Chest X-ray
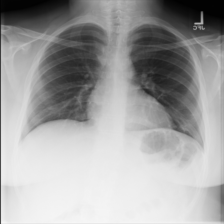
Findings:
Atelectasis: negative
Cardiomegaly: negative
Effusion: negative
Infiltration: negative
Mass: negative
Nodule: negative
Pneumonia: negative
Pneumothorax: negative
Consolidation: negative
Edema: negative
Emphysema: negative
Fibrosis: negative
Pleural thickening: negative
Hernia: negative